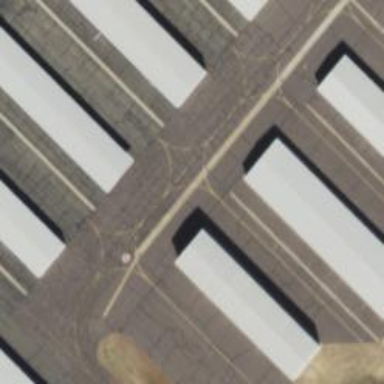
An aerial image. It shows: Hangar building at the airport.